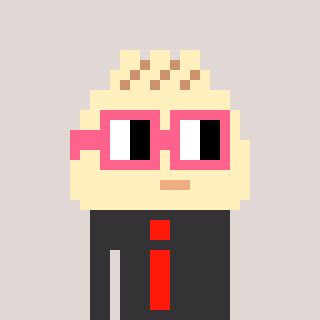
a pixel art character with square pink glasses, a porkbao-shaped head and a grayscale-colored body on a warm background